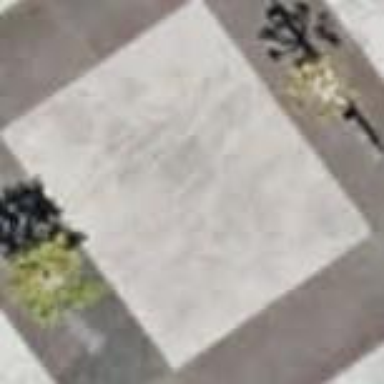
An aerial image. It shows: Pedestrian road made of paving stones.